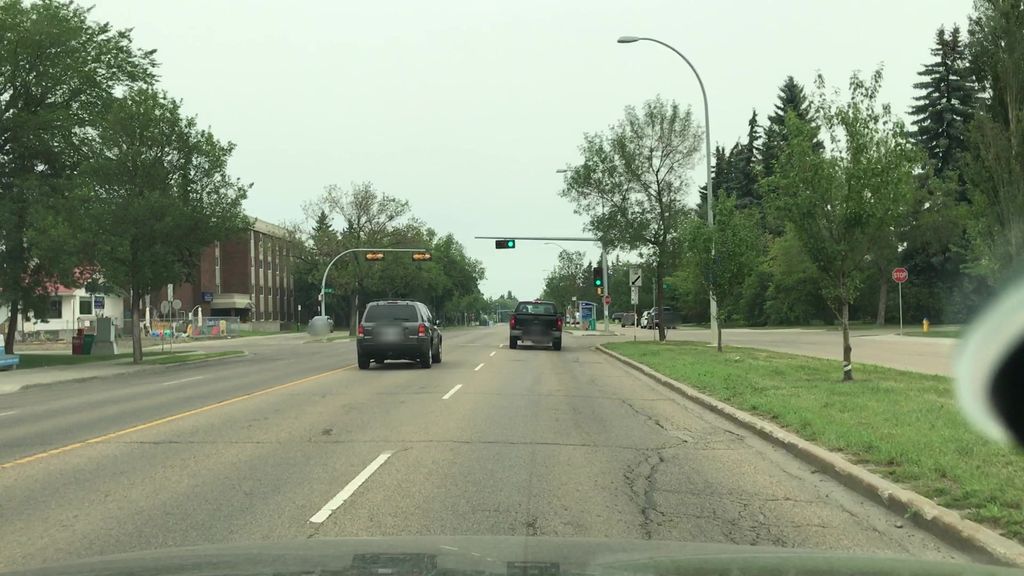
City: edmonton